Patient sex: M
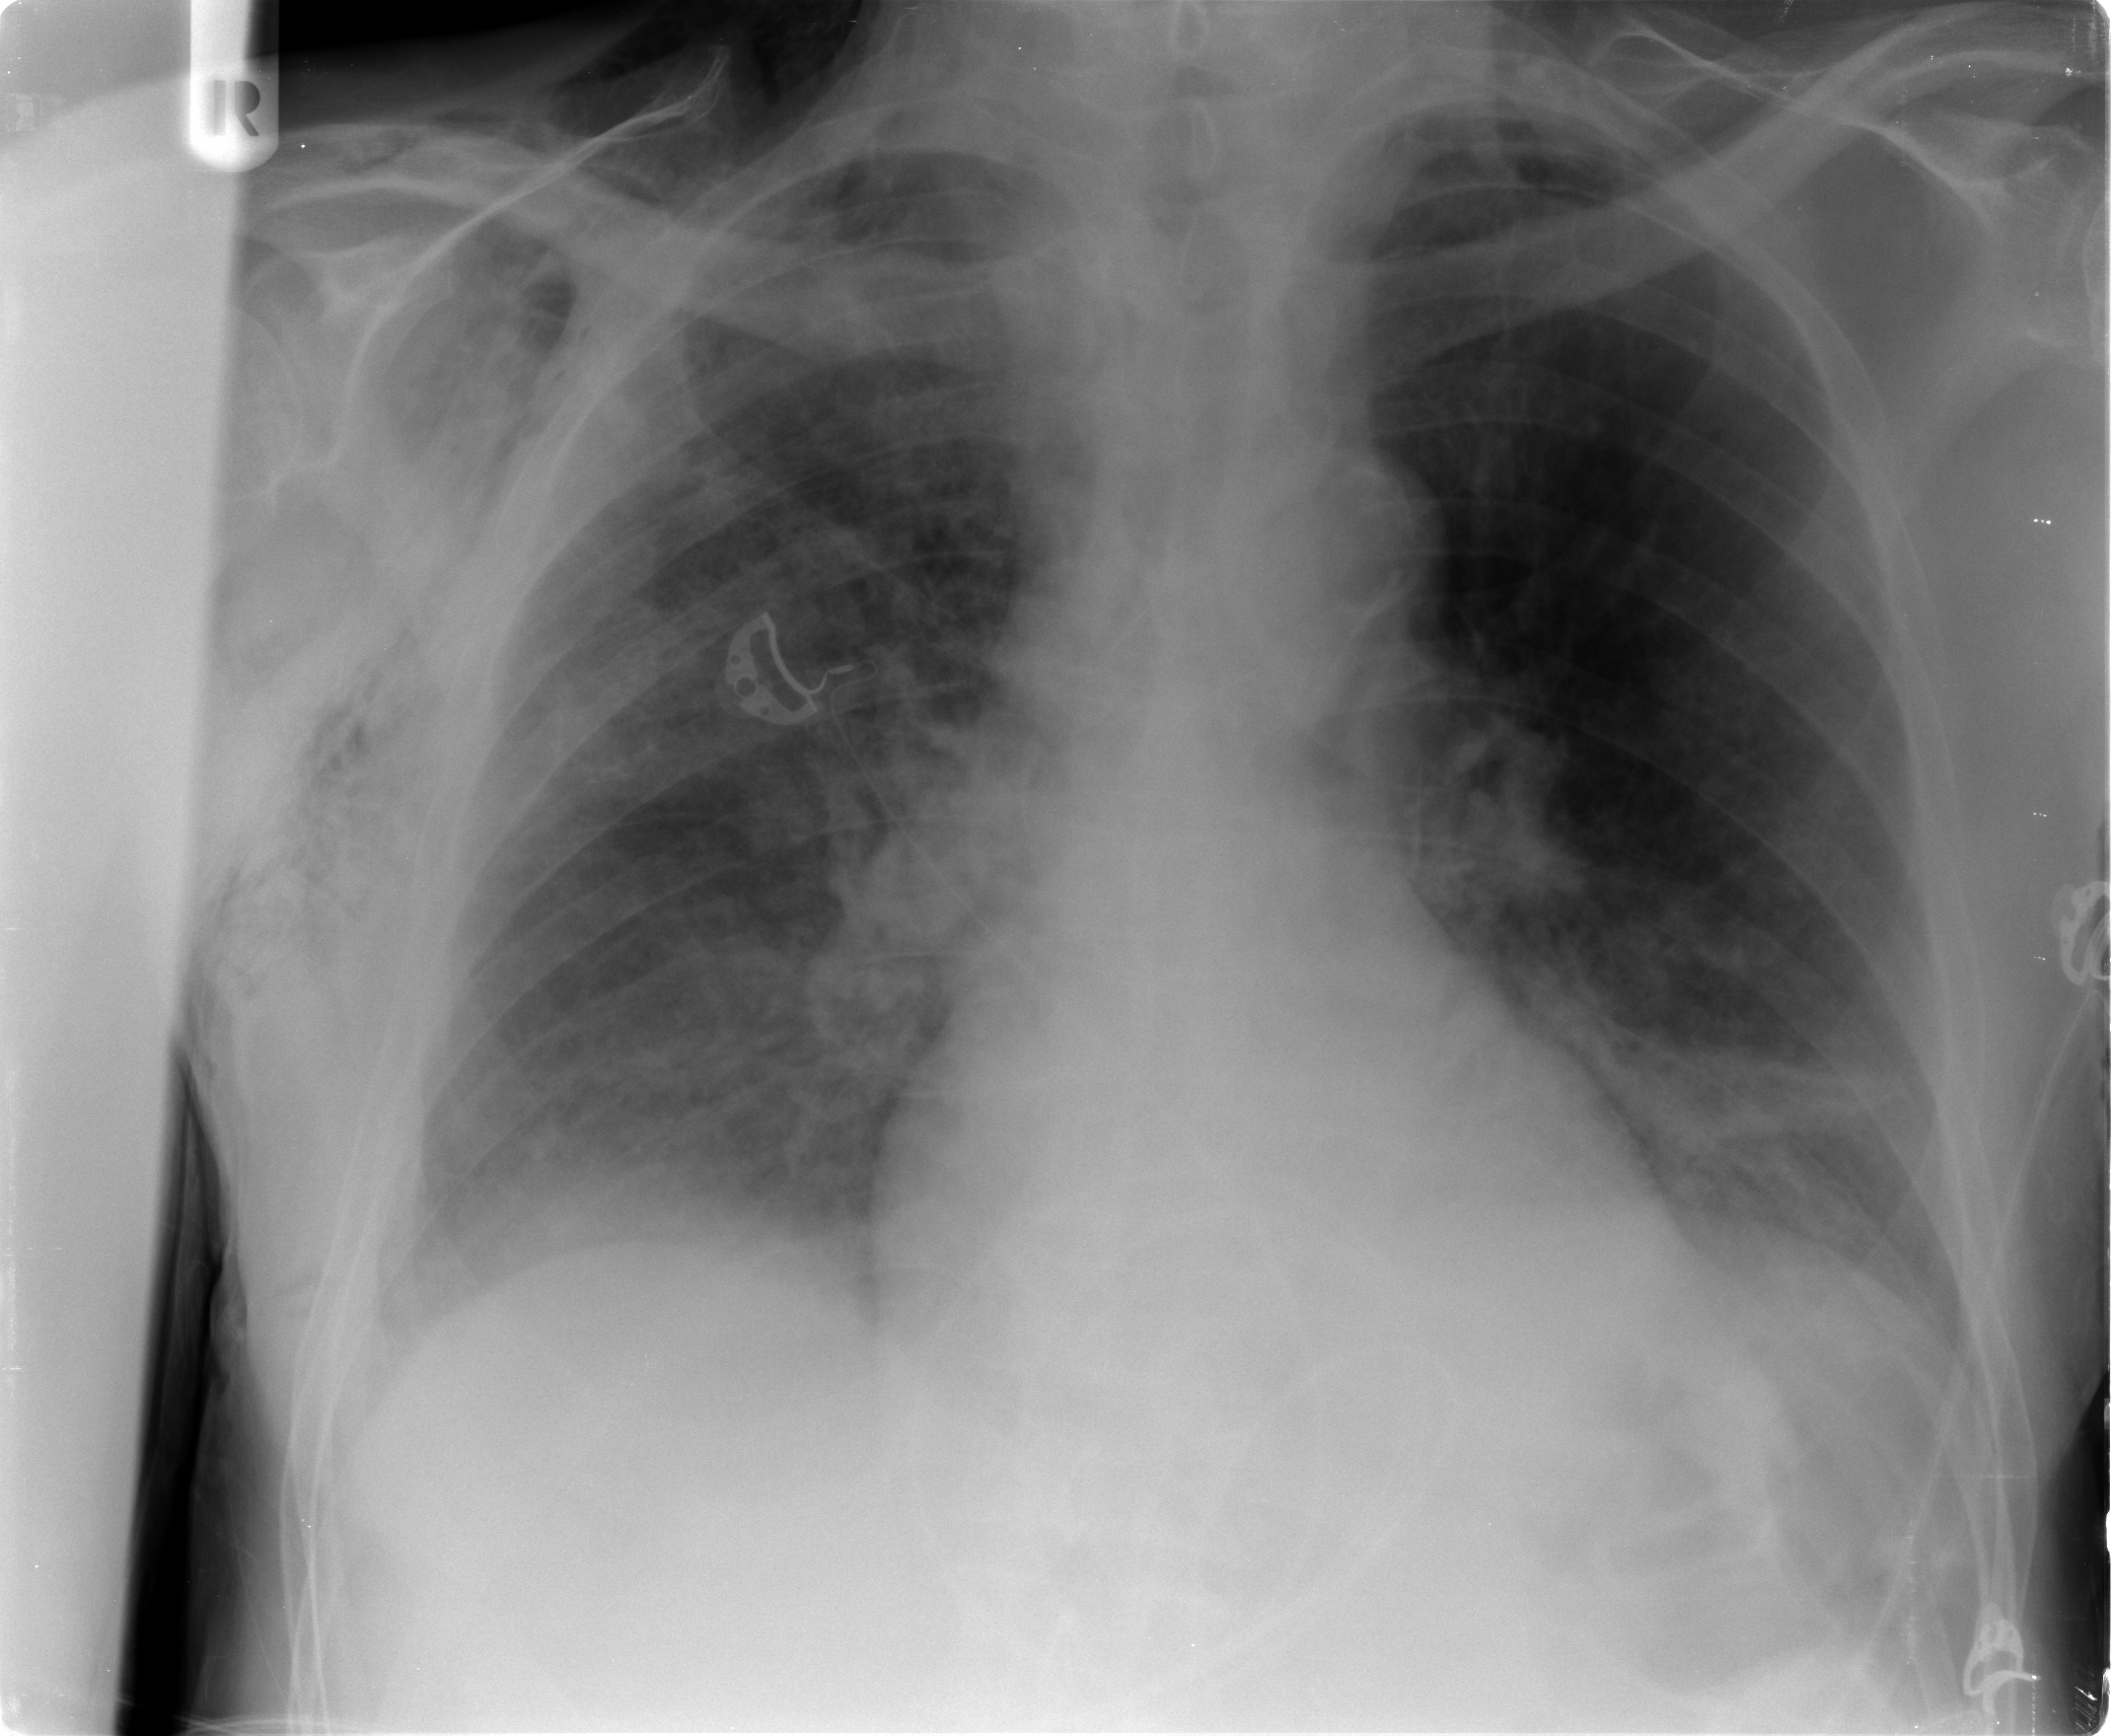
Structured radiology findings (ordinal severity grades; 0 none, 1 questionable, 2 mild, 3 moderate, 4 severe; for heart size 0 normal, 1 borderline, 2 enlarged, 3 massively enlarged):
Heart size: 0
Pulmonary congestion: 2
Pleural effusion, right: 0
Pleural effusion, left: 1
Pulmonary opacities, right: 2
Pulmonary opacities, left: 1
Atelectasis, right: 2
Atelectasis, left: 2